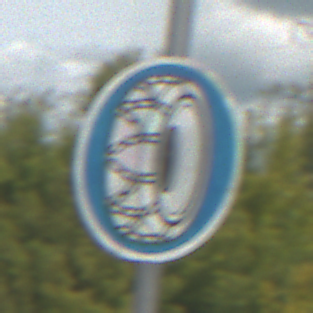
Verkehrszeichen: SchneekettenVorgeschrieben
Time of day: Midday
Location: Outdoor (Suburban)
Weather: PartlyCloudy
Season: Summer
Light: Natural